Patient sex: F
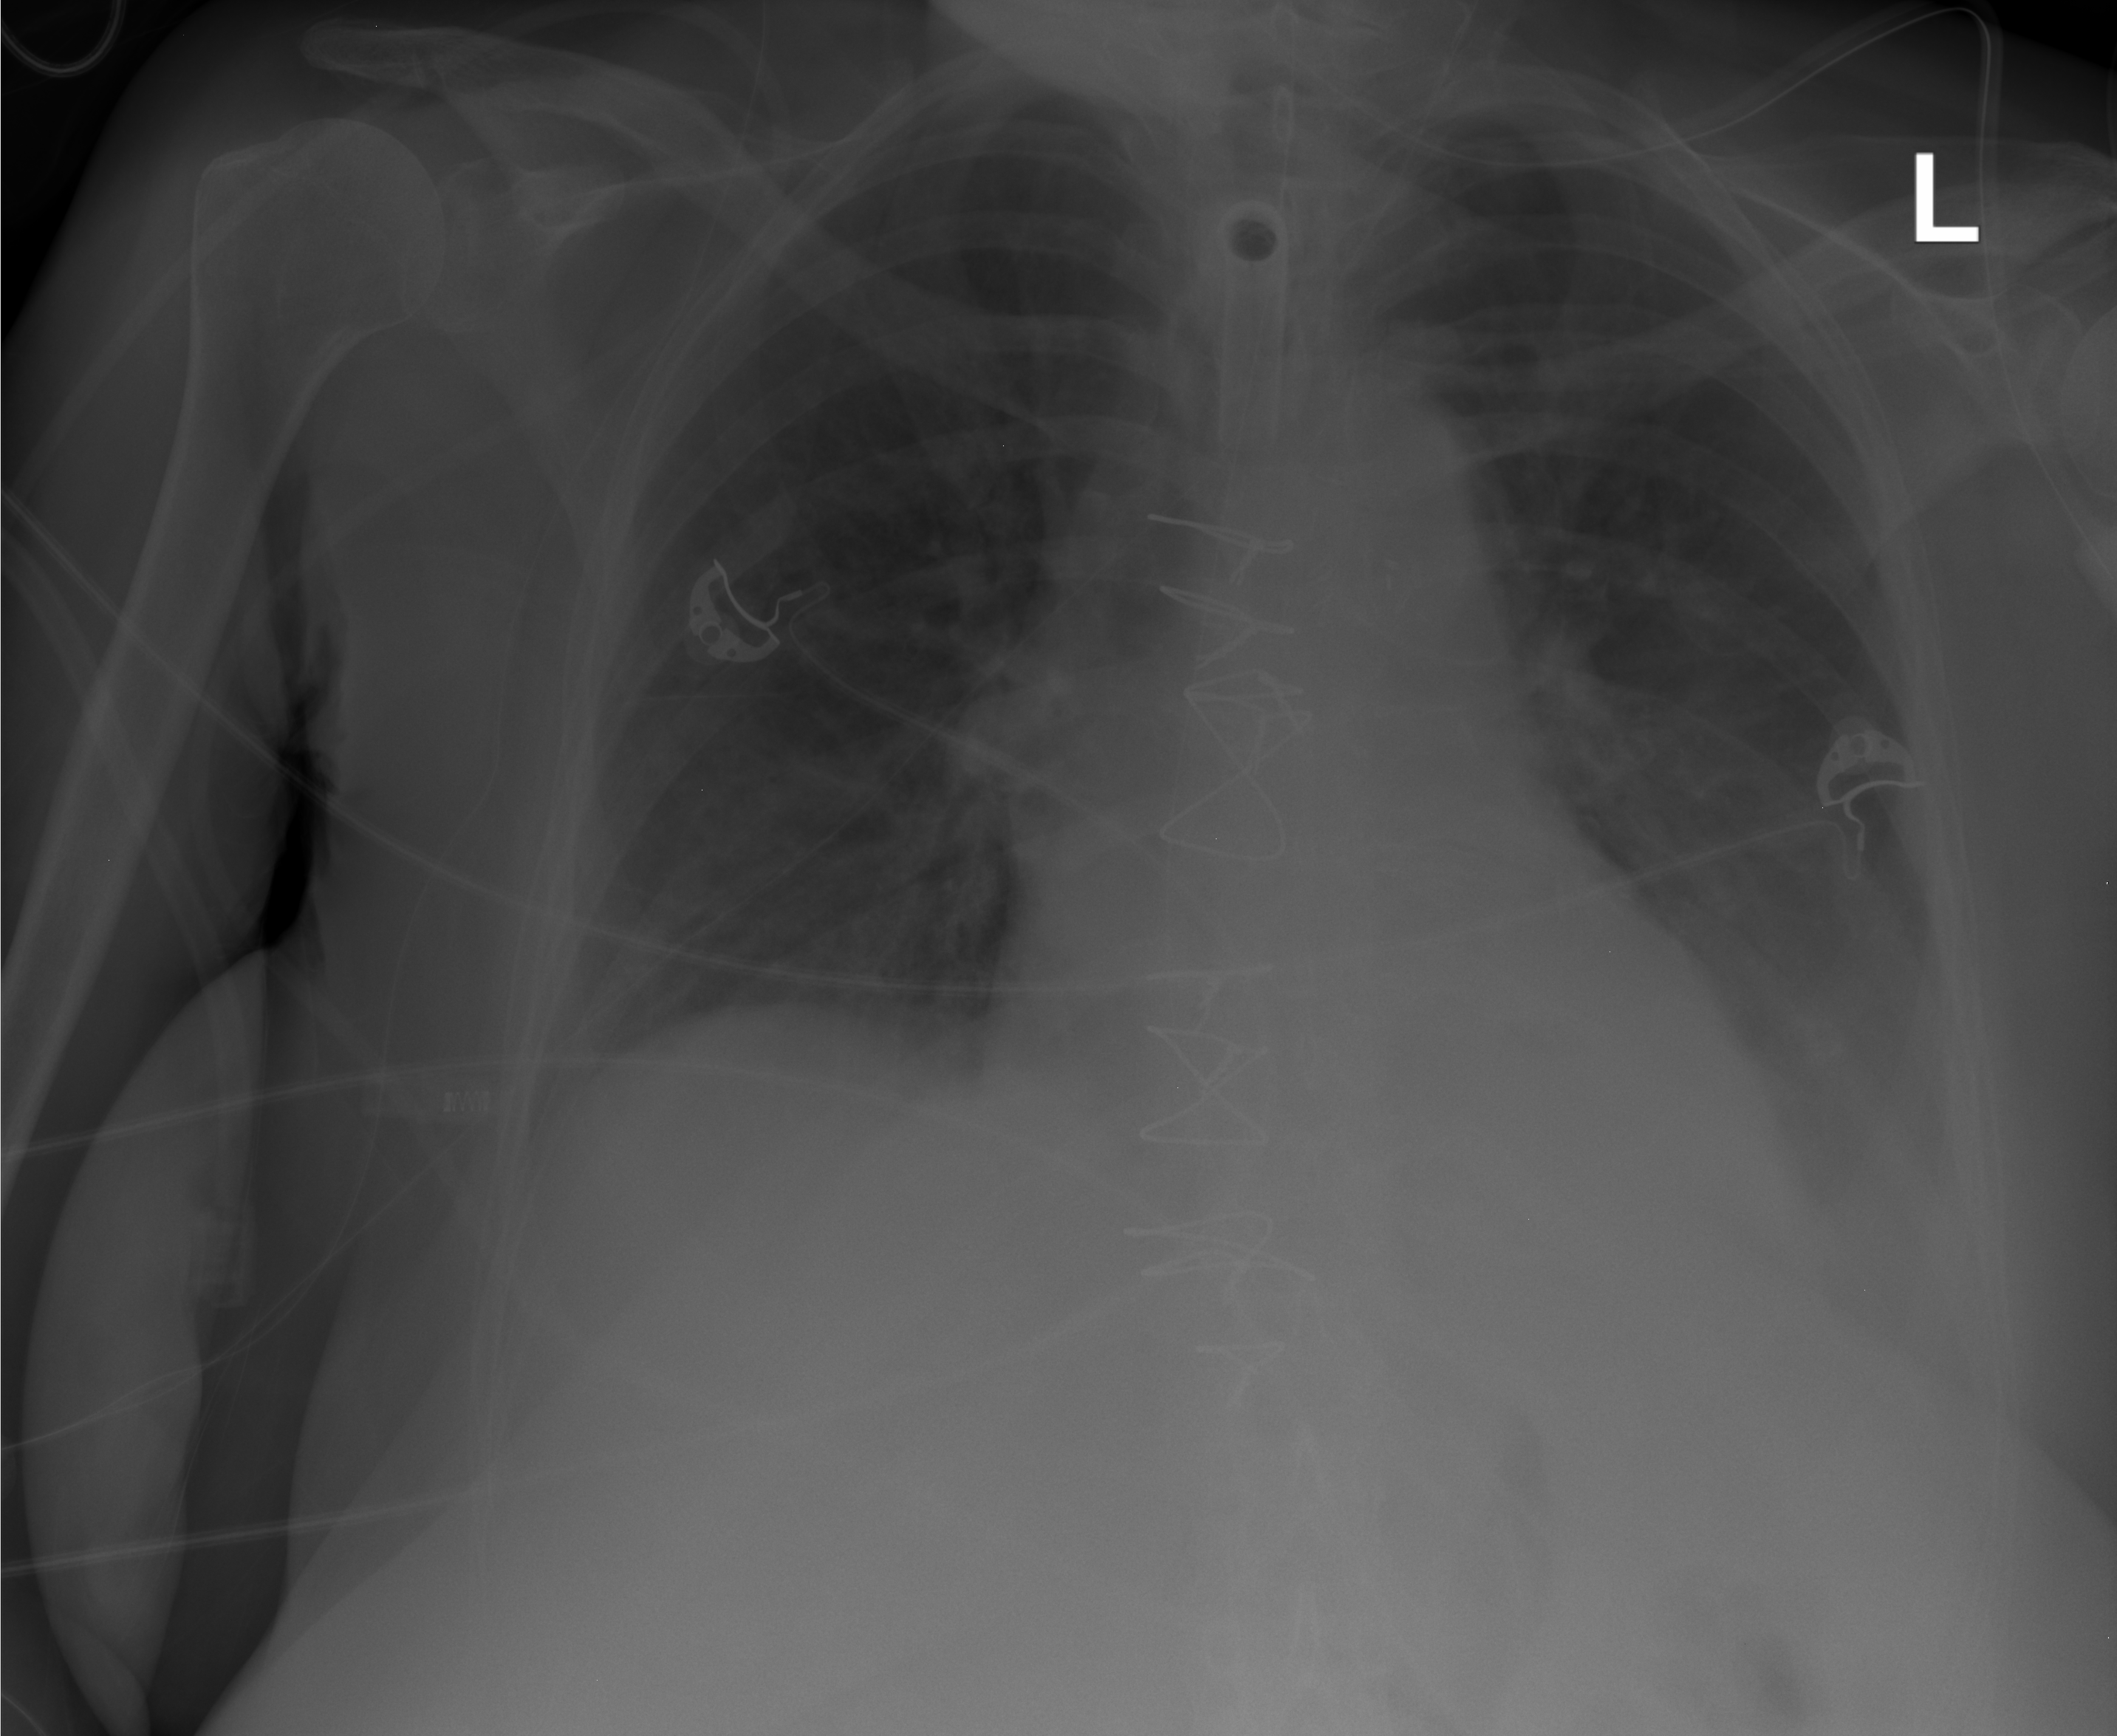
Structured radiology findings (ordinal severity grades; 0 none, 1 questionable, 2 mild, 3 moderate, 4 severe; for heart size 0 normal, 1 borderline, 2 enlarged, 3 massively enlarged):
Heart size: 2
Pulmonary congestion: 2
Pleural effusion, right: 0
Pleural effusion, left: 3
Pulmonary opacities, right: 0
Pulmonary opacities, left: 0
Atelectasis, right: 0
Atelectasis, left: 2